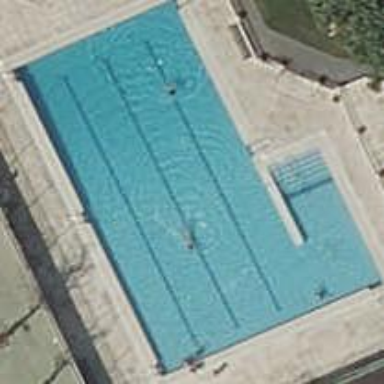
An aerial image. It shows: Swimming pool located in leisure land.